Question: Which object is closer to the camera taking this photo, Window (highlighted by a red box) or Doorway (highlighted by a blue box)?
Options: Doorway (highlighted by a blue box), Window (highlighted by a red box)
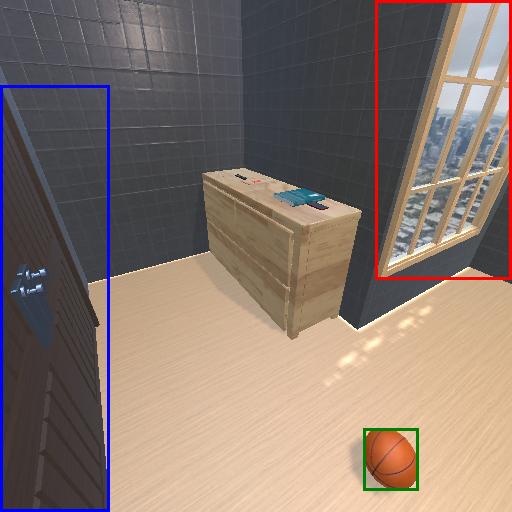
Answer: Doorway (highlighted by a blue box)